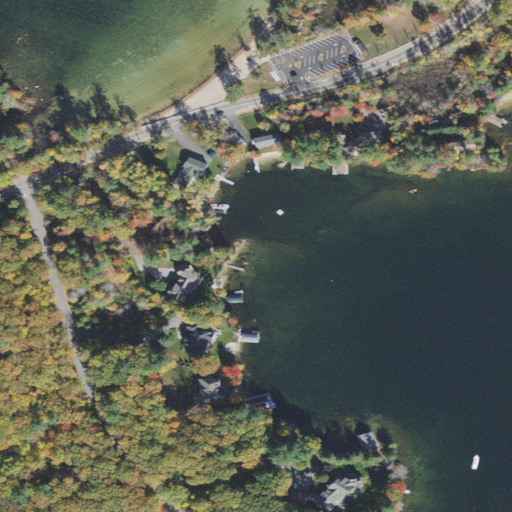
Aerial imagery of beach in New Hampshire named Wolfeboro Town Beach containing open water, mixed forest, open development, low intensity development, evergreen forest, medium intensity development, deciduous forest, woody wetlands, herbaceous wetlands, high intensity development, and grassland